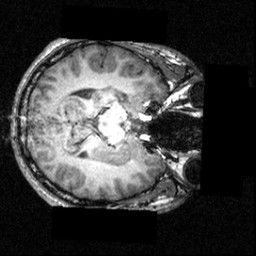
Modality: T1w
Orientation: axial
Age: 19
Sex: male
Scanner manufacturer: siemens
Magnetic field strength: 3.951 T
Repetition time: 1.5 s
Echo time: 0.00335 s